Question: I have a problem when i use the JPA feature "Generate Tables from Entities" in eclipse.
I managed to do all of my ORM mappings for my project, but there is just one that is making me trouble.
The console says this:
> Internal Exception: java.sql.SQLSyntaxErrorException: 'OFFER_ID' is not a column in table or VTI 'COMMENT'.
Error Code: -1
This is an image of how the tables should look like:

...
This is how the entities look like:
The entity comment:
'''
@Entity
public class Comment {
// Attributes
@Id
@GeneratedValue
@Column(nullable = false)
private Long id;
...
@ManyToOne
@JoinColumn(name = "OFFER_ID", nullable = false)
private Offer offer;// One comment must belong to one offer
...Getters and setters
'''
The entity Offer:
'''
@Entity
public class Offer {
//...Other attributes
@OneToMany(mappedBy = "offer")
private List<Coupon> coupons;//One offer can have many coupons
@OneToMany(mappedBy = "offer")
private List<Comment> comments; //One offer can have many comments
... getters and setters
'''
In the class Offer on purpose i pasted the relationship the class offer has with another class called coupons, as you see it is exactly the same as the one that offer should have with the class Comment.
So what is the problem?
Why one relationship gets mapped and other no?
Why the new created table in the database COMMENT does not have a column called OFFER_ID?
How can i fix it?
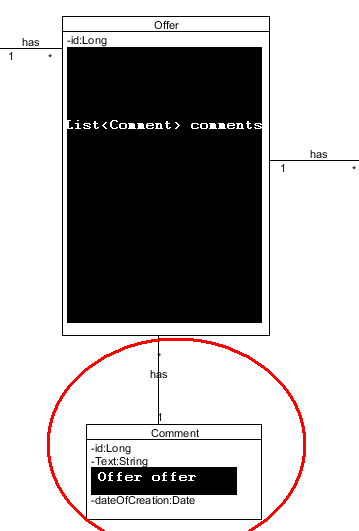
Answer: I believe, the line
'''
@JoinColumn(name = "OFFER_ID", nullable = false)
'''
causes you the trouble. Because you really don't have column OFFER_ID in Offer table.
To fix that, add an id field to your Offer entity:
'''
@Id(columnName = "OFFER_ID")
@GeneratedValue(strategy = GenerationType.IDENTITY)
private long id;
'''
I may be wrong with the syntax...